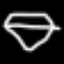
Label: diamond